Interaction volume radius: 10 \u00c5
Interaction volume height: 15 \u00c5
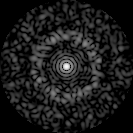
Disorder parameter: 0.8549